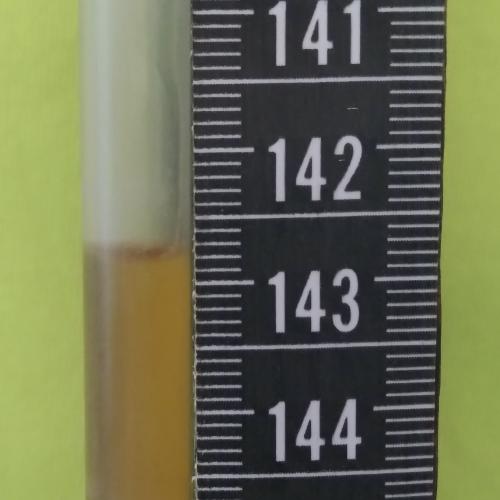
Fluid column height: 142.7 cm